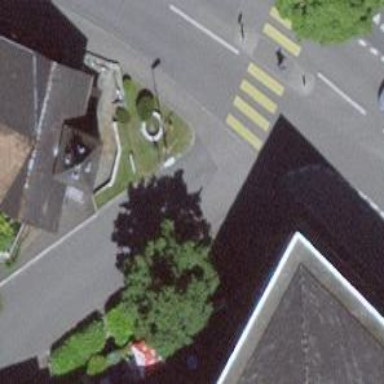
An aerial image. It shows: Bus stop with sheltered platform for public transport.